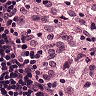
Metastatic tissue present: no